Question: Here is the Firebase Database Screenshot

Here is my java code for MainActivity.java :
'''
public class MainActivity extends AppCompatActivity {
EditText date, title, description, imageURL;
Button btn_click;
DatabaseReference databaseReference;
@Override
protected void onCreate(Bundle savedInstanceState) {
super.onCreate(savedInstanceState);
setContentView(R.layout.activity_main);
btn_click = findViewById(R.id.btn_click);
date = findViewById(R.id.date);
title = findViewById(R.id.title);
description = findViewById(R.id.description);
imageURL = findViewById(R.id.imgUrl);
databaseReference = FirebaseDatabase.getInstance().getReference("notifications");
Log.e("Reference is : ", String.valueOf(databaseReference));
btn_click.setOnClickListener(new View.OnClickListener() {
@Override
public void onClick(View v) {
databaseReference.addValueEventListener(new ValueEventListener() {
@Override
public void onDataChange(@NonNull DataSnapshot dataSnapshot) {
String d= date.getText().toString().trim();
String t= title.getText().toString().trim();
String desc= description.getText().toString().trim();
String i= imageURL.getText().toString().trim();
Model model = new Model(d,t,desc,i);
String id = databaseReference.push().getKey();
databaseReference.push().setValue(model);
Toast.makeText(MainActivity.this, "Submitted Successfully ", Toast.LENGTH_SHORT).show();
}
@Override
public void onCancelled(@NonNull DatabaseError databaseError) {
Toast.makeText(MainActivity.this, "Error Occured !", Toast.LENGTH_SHORT).show();
}
});
'''
Here is the Model Class :
'''
String date,desc,image,title;
public Model(){
}
public Model(String date, String desc, String image, String title) {
this.date = date;
this.desc = desc;
this.image = image;
this.title = title;
}
public String getDate() {
return date;
}
public String getDesc() {
return desc;
}
public String getImage() {
return image;
}
public String getTitle() {
return title;
}
'''
Why are the Entries repeated in the Database and How can I avoid it ?
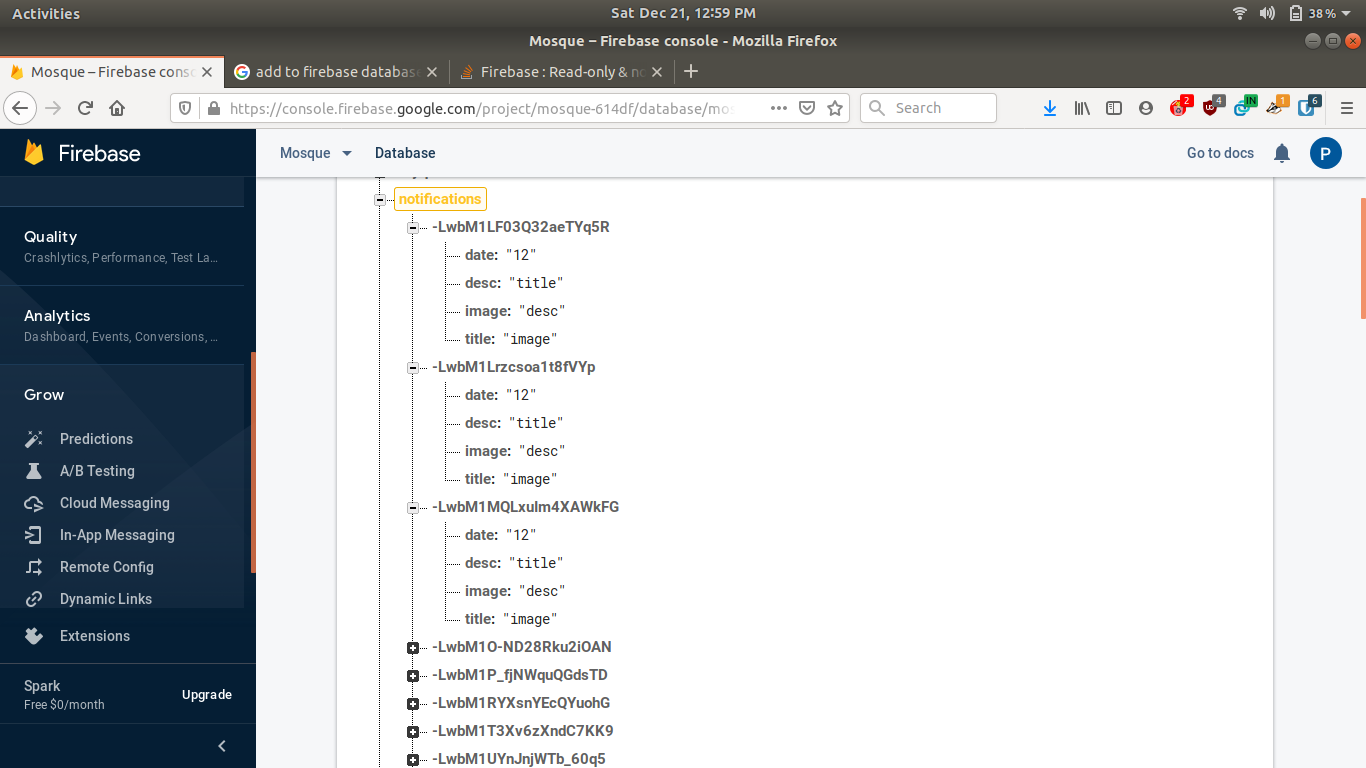
Answer: Change this:
'''
btn_click.setOnClickListener(new View.OnClickListener() {
@Override
public void onClick(View v) {
databaseReference.addValueEventListener(new ValueEventListener() {
@Override
public void onDataChange(@NonNull DataSnapshot dataSnapshot) {
String d= date.getText().toString().trim();
String t= title.getText().toString().trim();
String desc= description.getText().toString().trim();
String i= imageURL.getText().toString().trim();
Model model = new Model(d,t,desc,i);
String id = databaseReference.push().getKey();
databaseReference.push().setValue(model);
Toast.makeText(MainActivity.this, "Submitted Successfully ", Toast.LENGTH_SHORT).show();
}
@Override
public void onCancelled(@NonNull DatabaseError databaseError) {
Toast.makeText(MainActivity.this, "Error Occured !", Toast.LENGTH_SHORT).show();
}
});
'''
Into this :
'''
btn_click.setOnClickListener(new View.OnClickListener() {
@Override
public void onClick(View v){
String d= date.getText().toString().trim();
String t= title.getText().toString().trim();
String desc= description.getText().toString().trim();
String i= imageURL.getText().toString().trim();
Model model = new Model(d,t,desc,i);
String id = databaseReference.push().getKey();
databaseReference.child(id).setValue(model);
Toast.makeText(MainActivity.this, "Submitted Successfully ", Toast.LENGTH_SHORT).show();
}
});
'''
When adding data to the database, you don't need to use 'addValueEventListener' which is used for retrieving data.